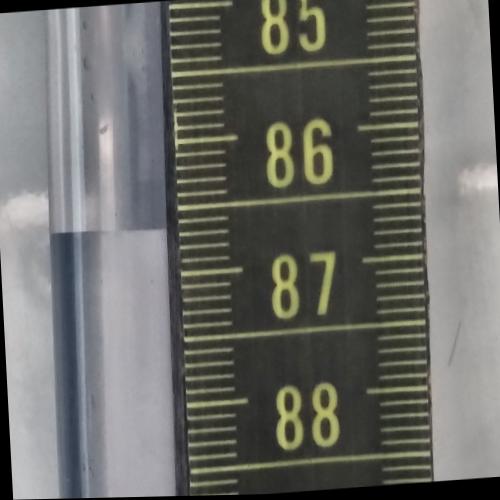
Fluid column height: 86.6 cm